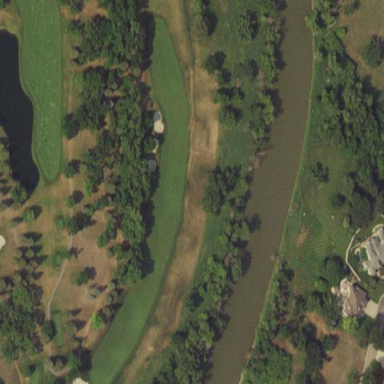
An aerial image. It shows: Scenic golf fairway.